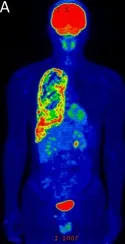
FDG PET image. A: Multiple lesions of intense FDG uptake in the right pleura at presentation.
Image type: radiology (pet)